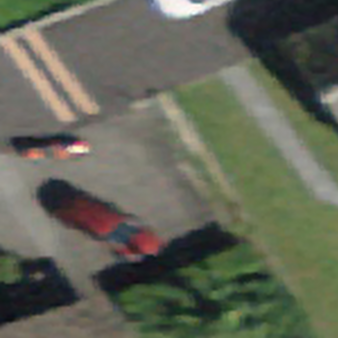
Label: other